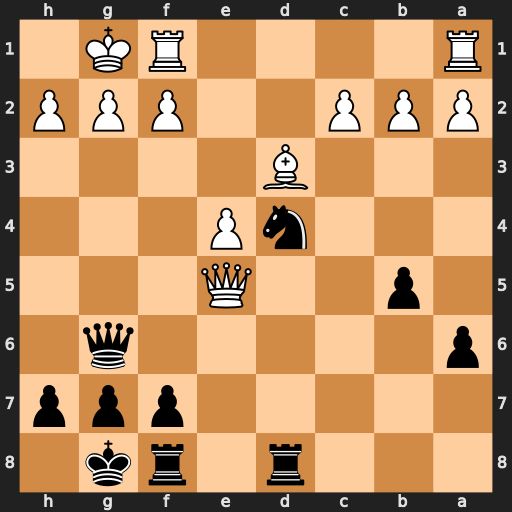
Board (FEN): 3r1rk1/5ppp/p5q1/1p2Q3/3nP3/3B4/PPP2PPP/R4RK1
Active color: b
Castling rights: -
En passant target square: -
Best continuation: Nf3+ Kh1 Nxe5